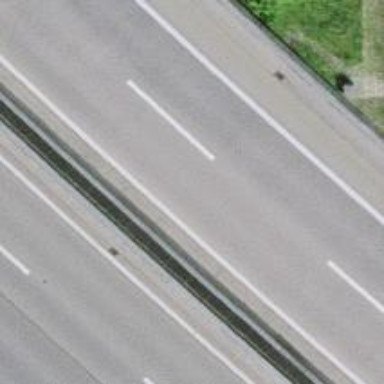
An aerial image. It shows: Motorway bridge with asphalt surface.